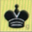
Piece: bK